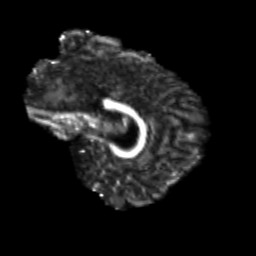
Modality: FA
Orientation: sagittal
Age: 29
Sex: male
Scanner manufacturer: siemens
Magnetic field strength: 3 T
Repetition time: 3.5 s
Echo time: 0.113 s